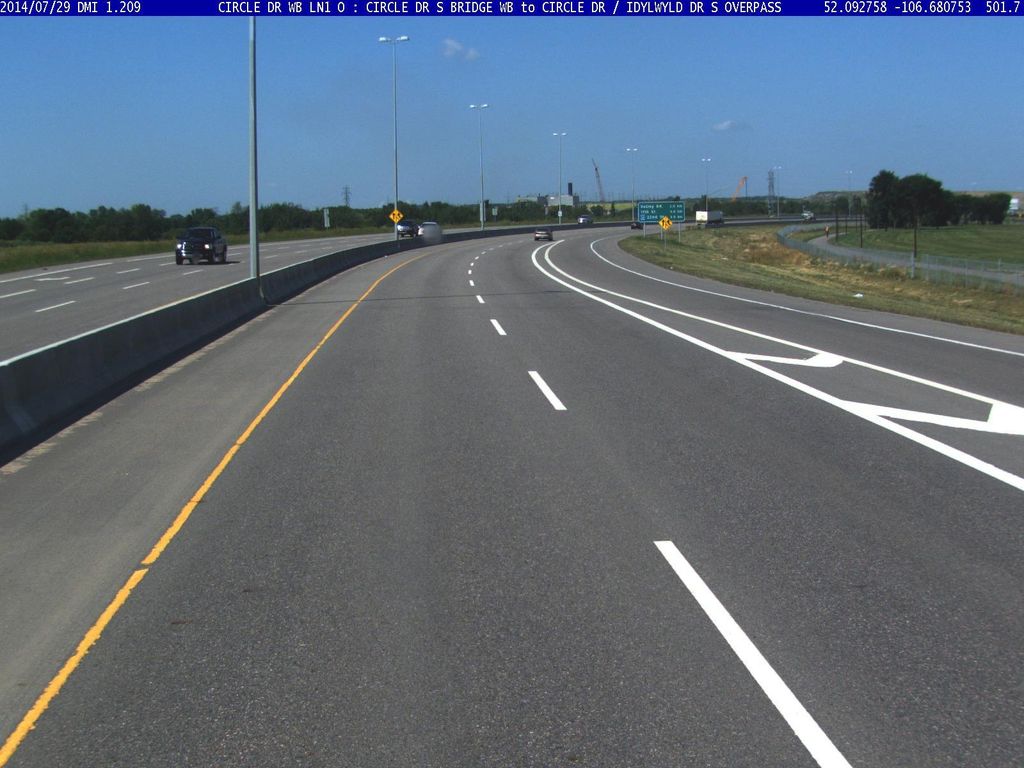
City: saskatoon